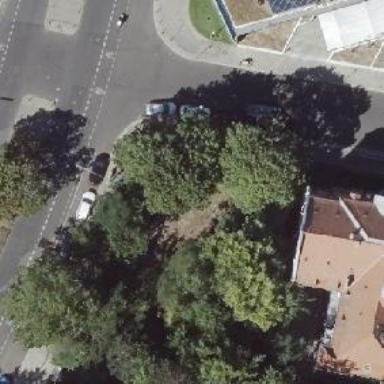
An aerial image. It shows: Sidewalk along the footway.